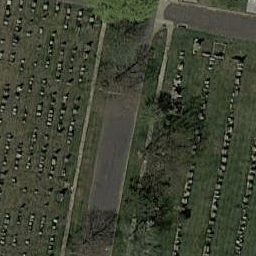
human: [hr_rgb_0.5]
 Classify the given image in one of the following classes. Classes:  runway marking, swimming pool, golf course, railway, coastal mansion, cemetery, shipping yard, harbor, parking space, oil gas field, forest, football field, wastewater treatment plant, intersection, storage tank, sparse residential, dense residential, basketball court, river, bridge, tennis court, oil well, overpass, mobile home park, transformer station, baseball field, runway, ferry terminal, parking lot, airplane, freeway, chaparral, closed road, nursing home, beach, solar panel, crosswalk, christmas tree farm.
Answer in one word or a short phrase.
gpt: cemetery